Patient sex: F
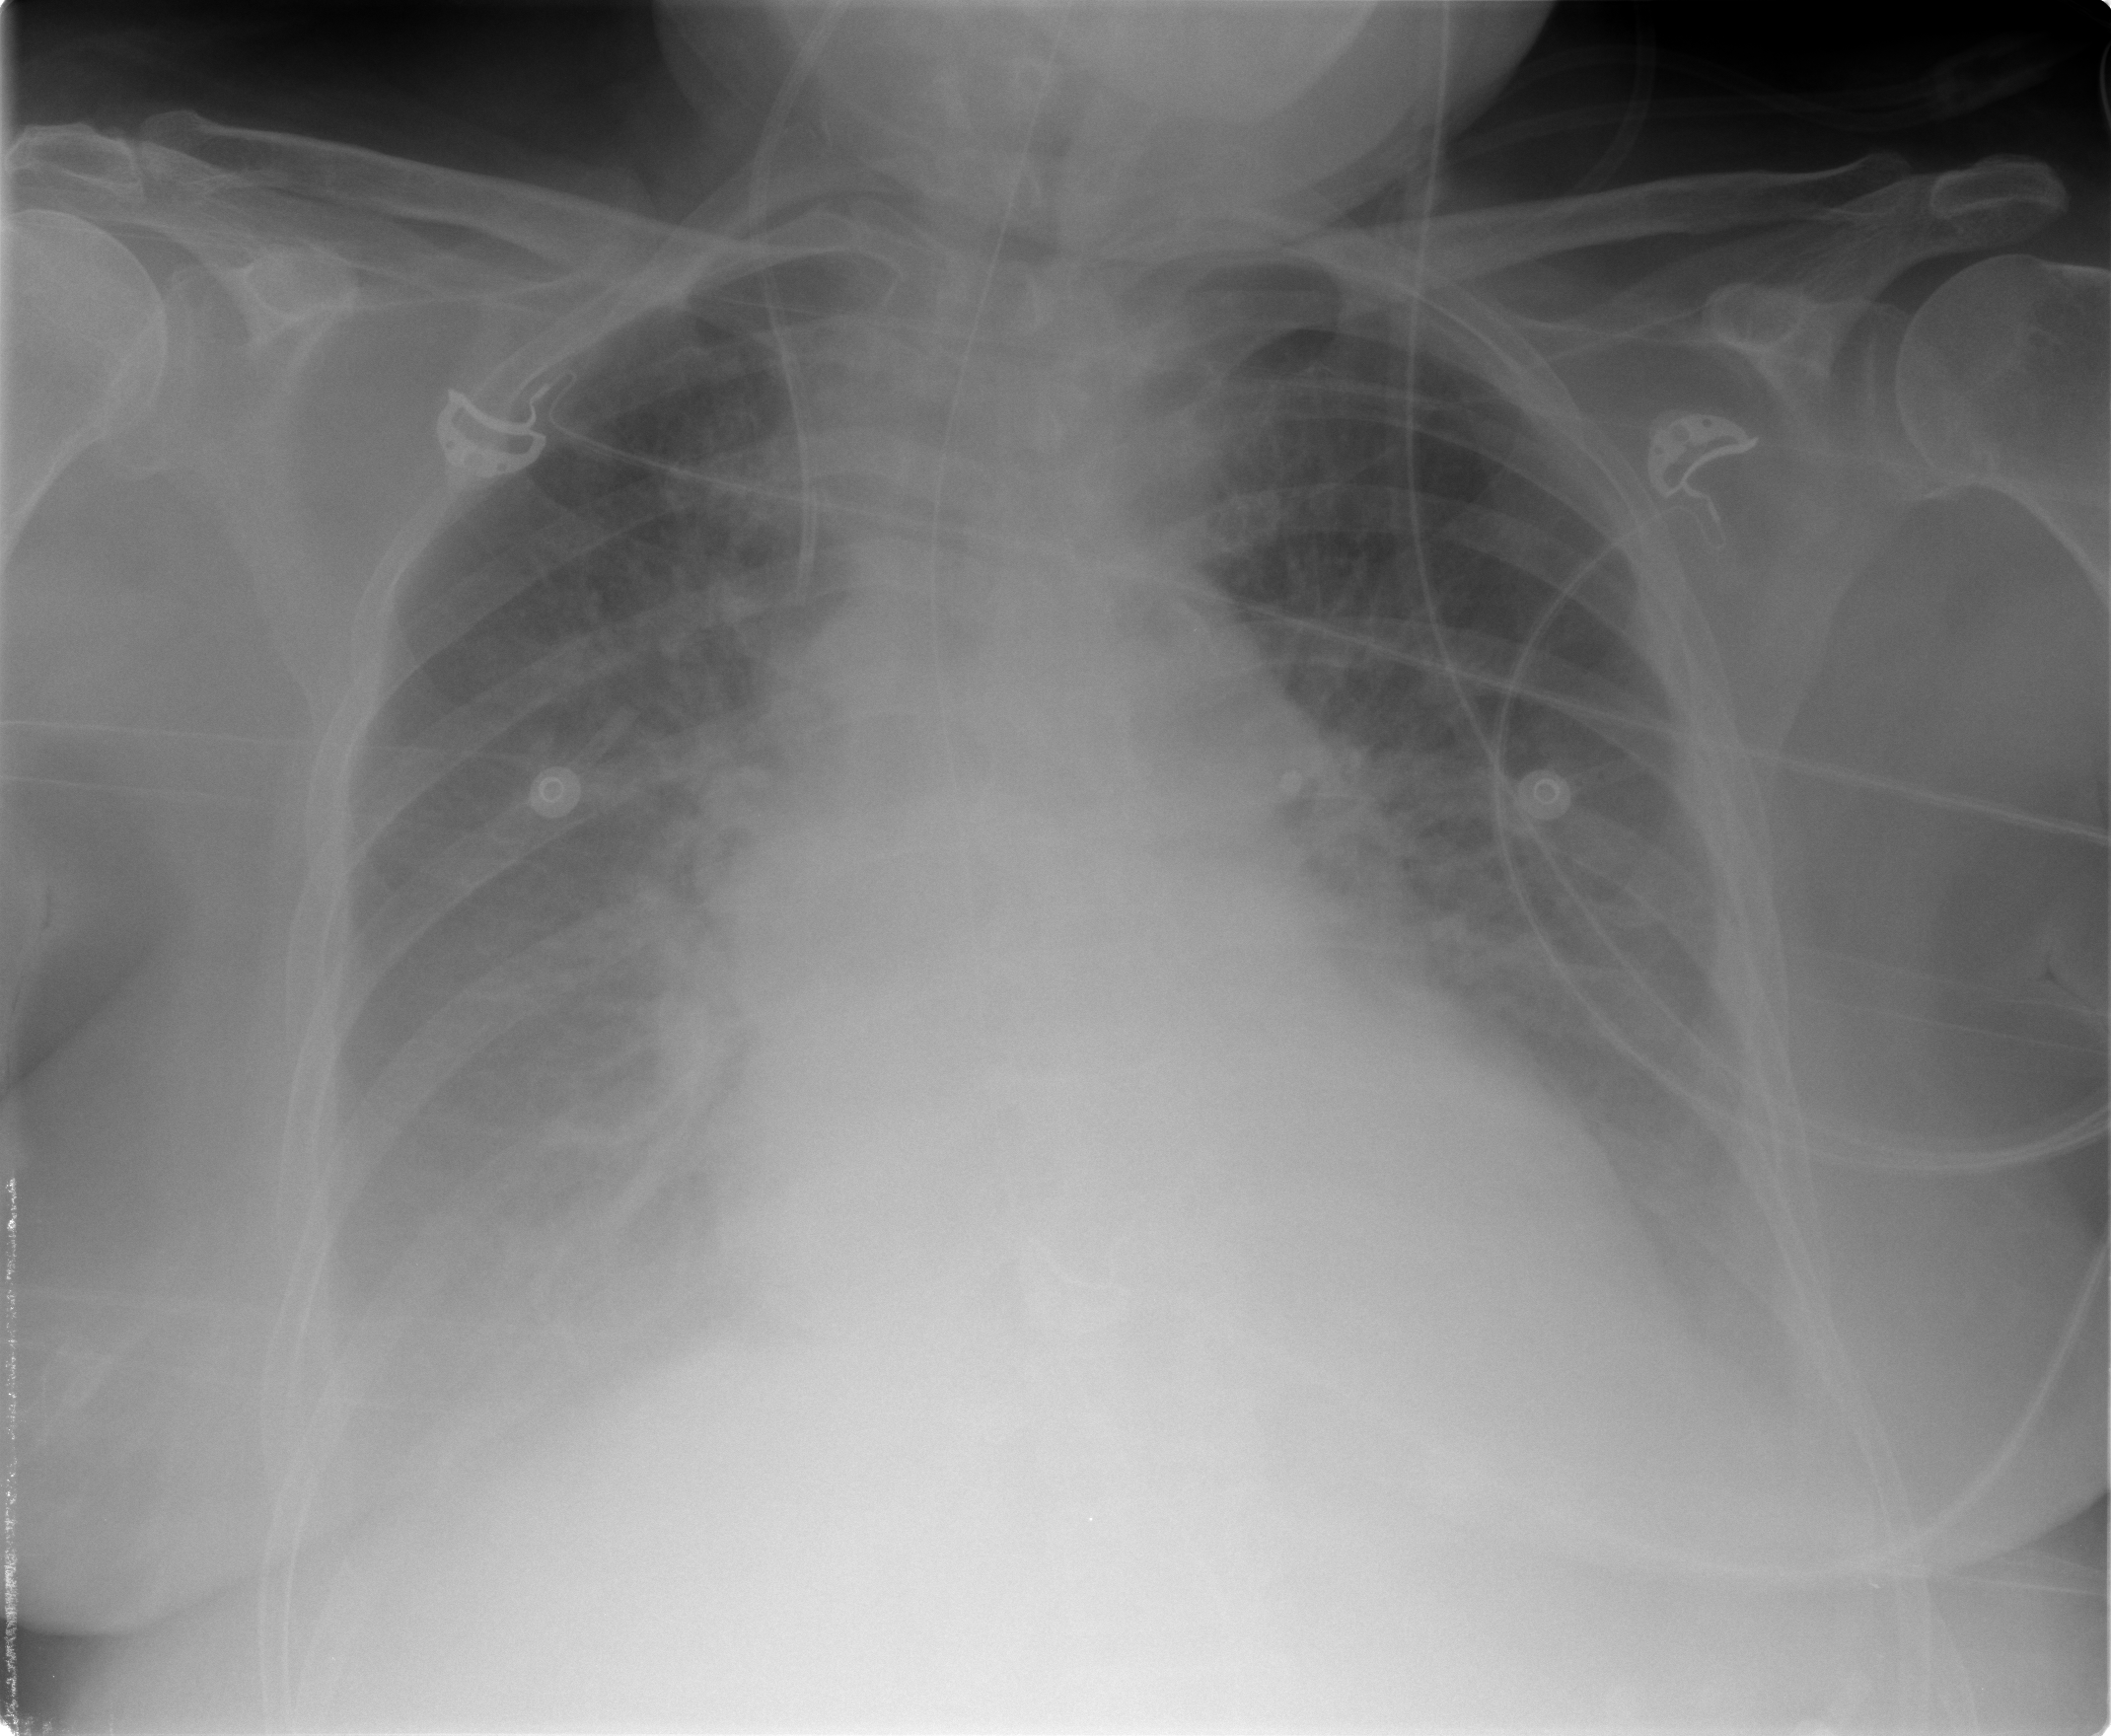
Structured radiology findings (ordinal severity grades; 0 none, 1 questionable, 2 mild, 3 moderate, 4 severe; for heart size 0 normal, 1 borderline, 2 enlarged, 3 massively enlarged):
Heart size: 2
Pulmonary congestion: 2
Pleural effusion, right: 3
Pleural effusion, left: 2
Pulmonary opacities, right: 2
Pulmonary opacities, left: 2
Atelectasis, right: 2
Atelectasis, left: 2